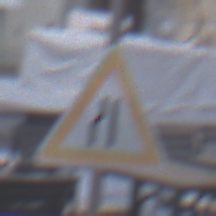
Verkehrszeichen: EinseitigVerengteFahrbahnLinks
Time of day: MorningAfternoon
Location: Outdoor (Urban)
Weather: PartlyCloudy
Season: NotSpecified
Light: Natural